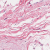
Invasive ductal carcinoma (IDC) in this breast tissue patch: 0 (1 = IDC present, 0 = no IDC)